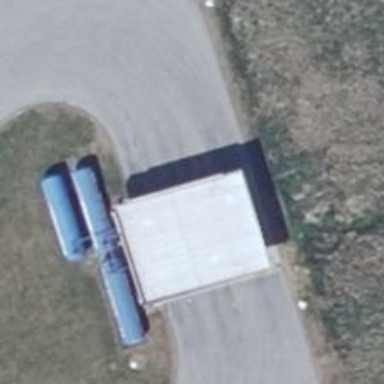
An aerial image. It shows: Fuel station.